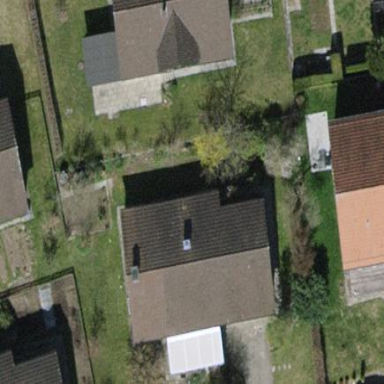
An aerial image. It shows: Detached building with gabled roof.